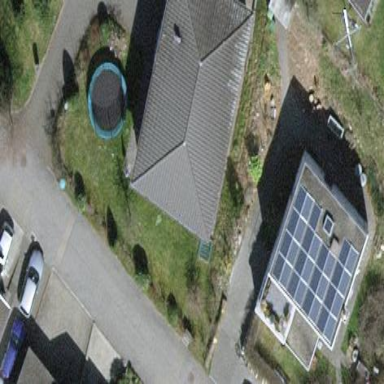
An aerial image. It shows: Detached building.